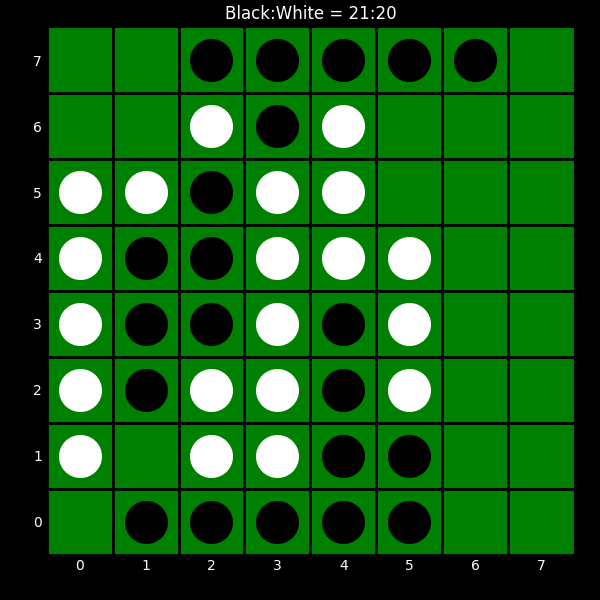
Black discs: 21
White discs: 20